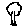
Label: tree